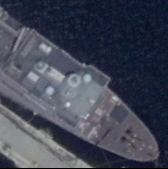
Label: combat